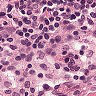
Metastatic tissue present: no